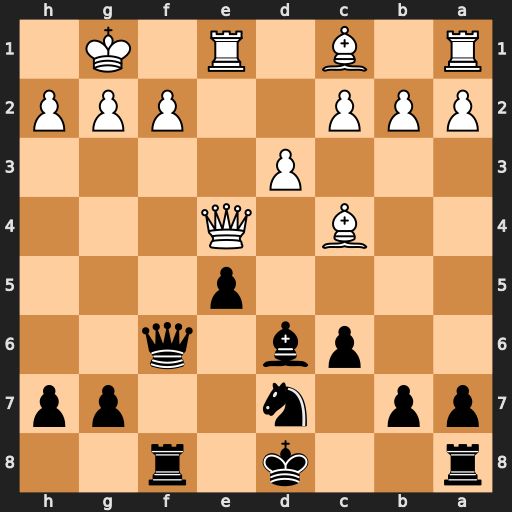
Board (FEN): r2k1r2/pp1n2pp/2pb1q2/4p3/2B1Q3/3P4/PPP2PPP/R1B1R1K1
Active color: b
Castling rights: -
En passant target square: -
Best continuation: Qxf2+ Kh1 Qf1+ Rxf1 Rxf1#